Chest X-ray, PA view. Patient: 49 years old, sex F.
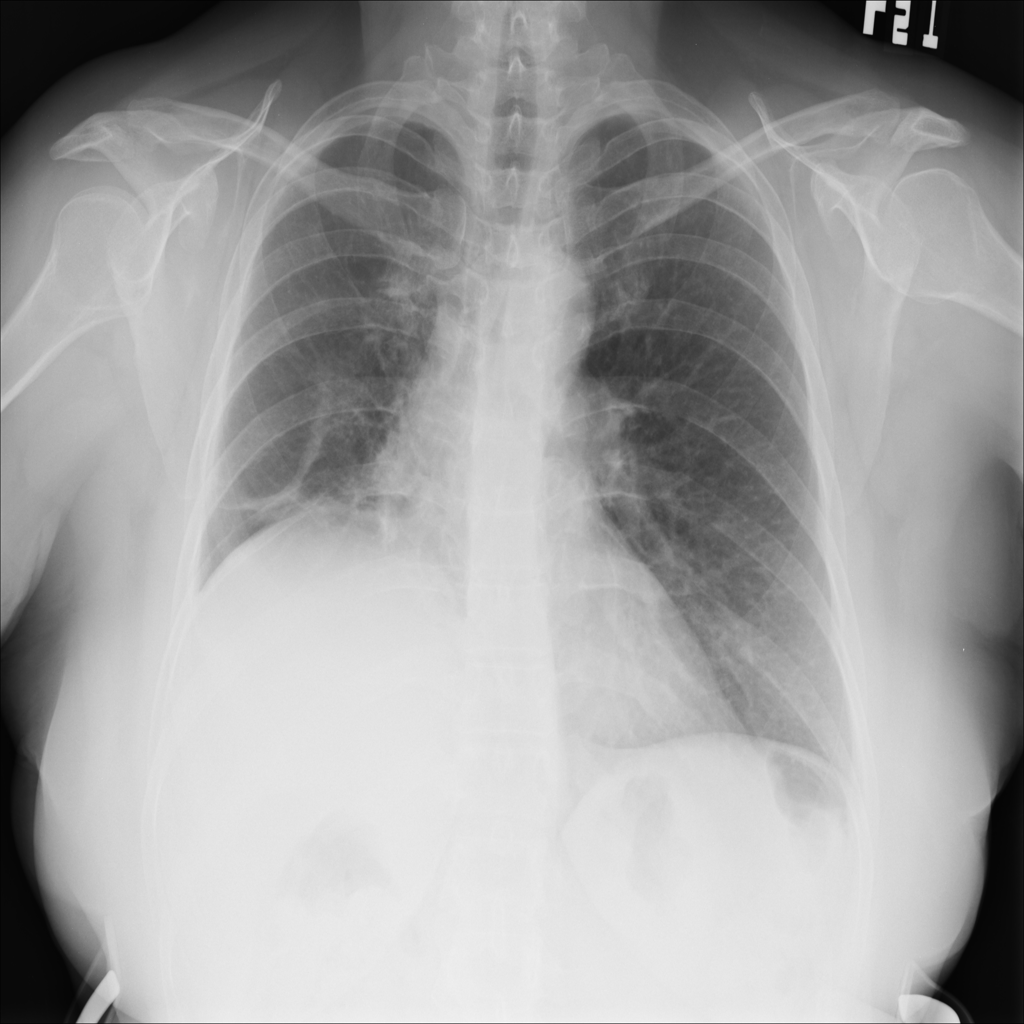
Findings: No Finding